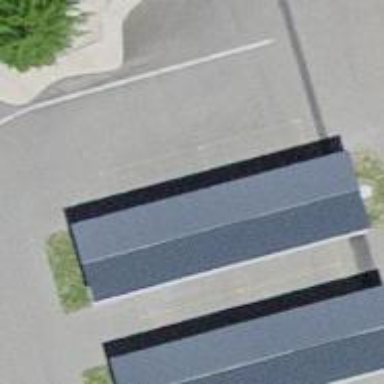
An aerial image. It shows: Flat roof building.